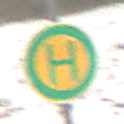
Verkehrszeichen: Haltestelle
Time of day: Midday
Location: Outdoor (Nature)
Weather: Overcast
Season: Winter
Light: Natural